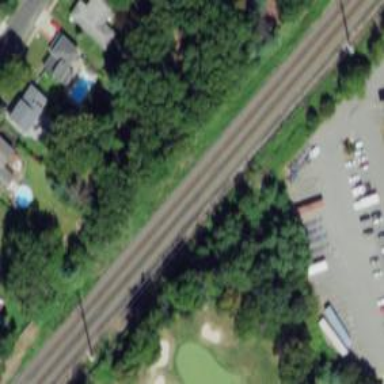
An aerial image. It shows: Abandoned railway.